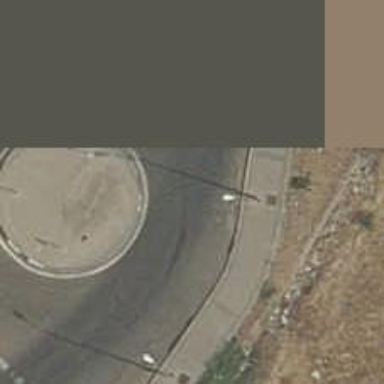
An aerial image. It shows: Secondary road with asphalt surface leading to roundabout junction.